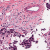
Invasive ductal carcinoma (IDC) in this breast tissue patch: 0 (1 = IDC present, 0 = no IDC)